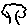
Label: tree